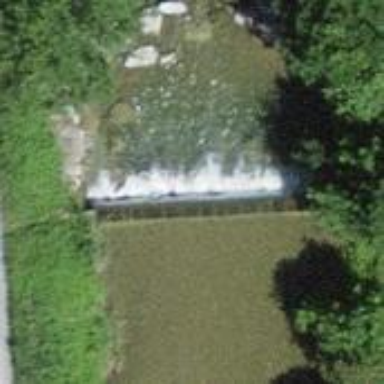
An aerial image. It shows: Weir along the waterway.